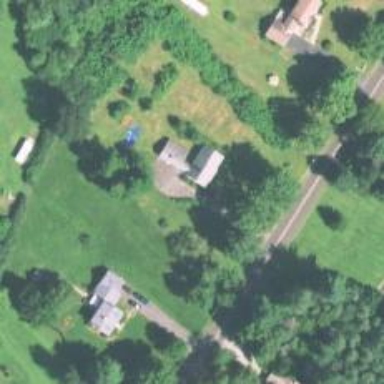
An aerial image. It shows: Driveway.